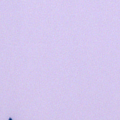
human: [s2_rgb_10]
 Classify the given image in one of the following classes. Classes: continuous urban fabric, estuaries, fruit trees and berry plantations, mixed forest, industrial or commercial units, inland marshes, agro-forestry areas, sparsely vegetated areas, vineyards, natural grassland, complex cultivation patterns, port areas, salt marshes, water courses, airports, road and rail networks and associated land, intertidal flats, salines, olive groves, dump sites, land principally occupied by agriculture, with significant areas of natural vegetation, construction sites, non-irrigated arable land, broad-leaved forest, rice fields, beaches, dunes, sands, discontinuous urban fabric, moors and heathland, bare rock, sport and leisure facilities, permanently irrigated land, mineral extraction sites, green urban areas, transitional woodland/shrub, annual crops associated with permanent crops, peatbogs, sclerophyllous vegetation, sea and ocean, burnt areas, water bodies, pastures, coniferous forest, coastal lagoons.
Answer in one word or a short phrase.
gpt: water bodies